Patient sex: M
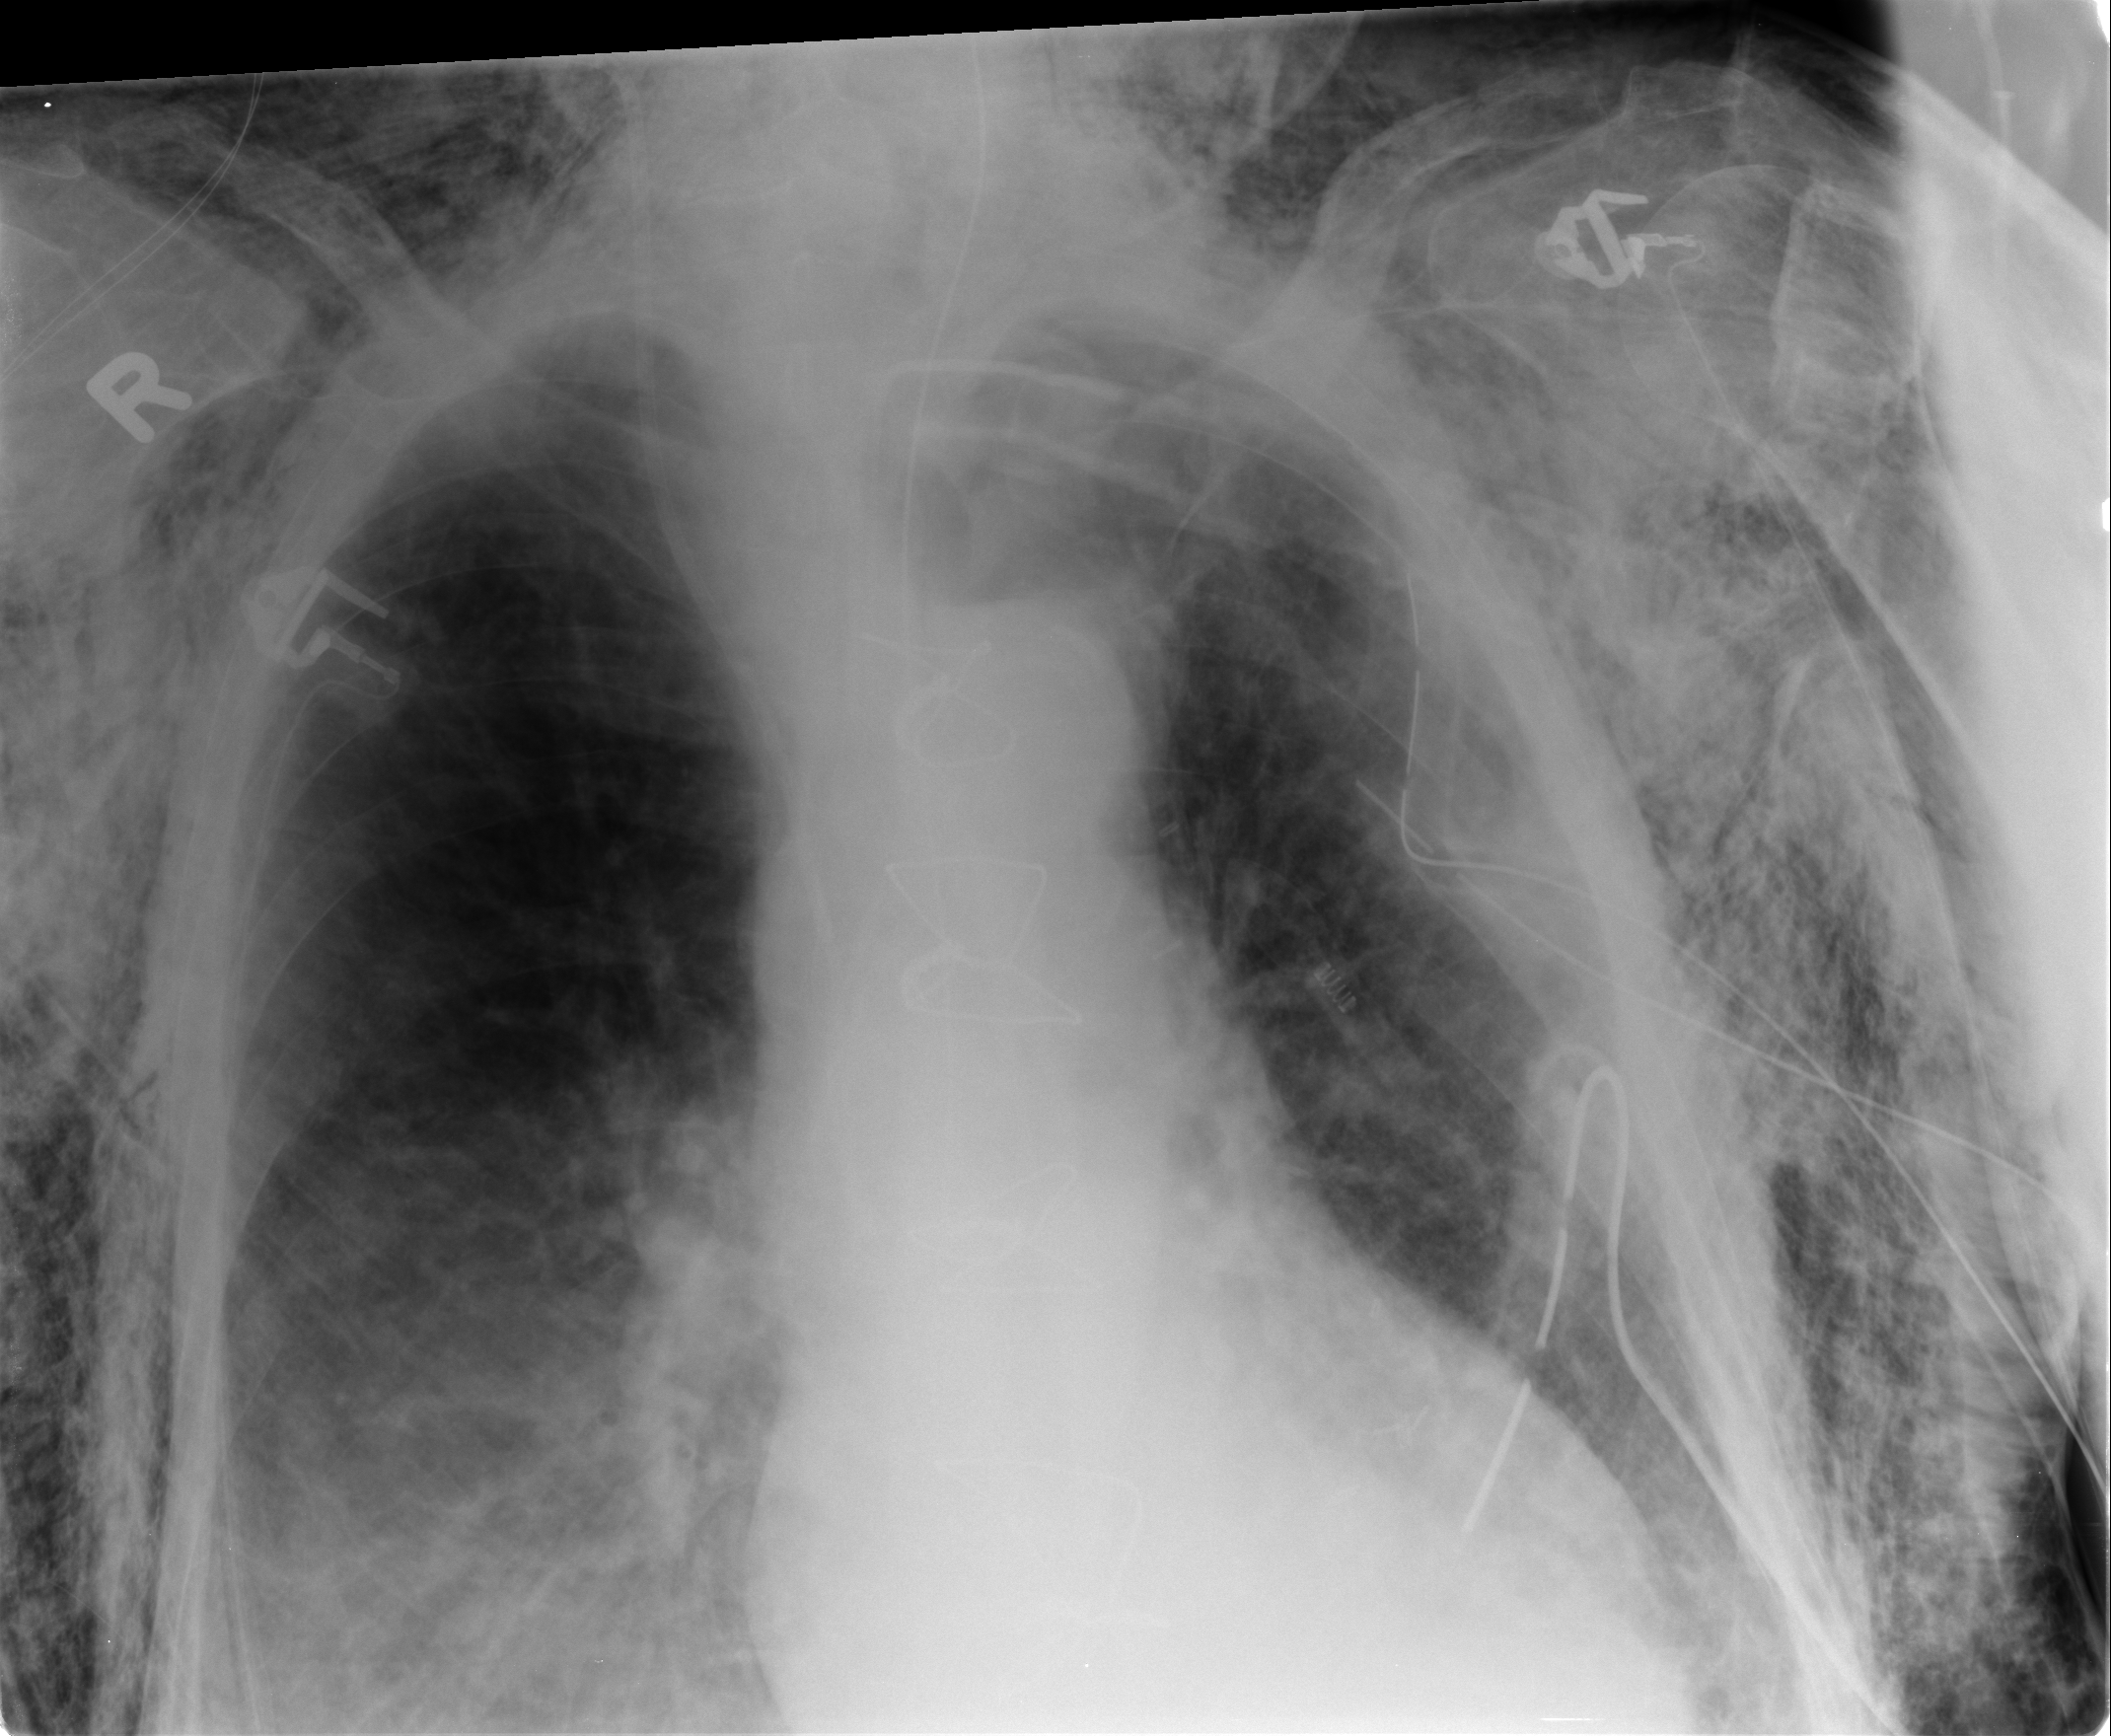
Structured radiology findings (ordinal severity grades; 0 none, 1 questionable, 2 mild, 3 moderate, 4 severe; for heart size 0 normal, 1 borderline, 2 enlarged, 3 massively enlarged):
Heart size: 1
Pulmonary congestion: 0
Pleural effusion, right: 2
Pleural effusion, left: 1
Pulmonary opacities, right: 0
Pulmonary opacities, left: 0
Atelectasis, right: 2
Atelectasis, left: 2